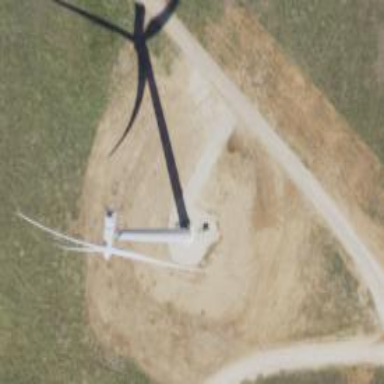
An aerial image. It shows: Wind power generator with horizontal axis wind turbine manufactured by Vestas.